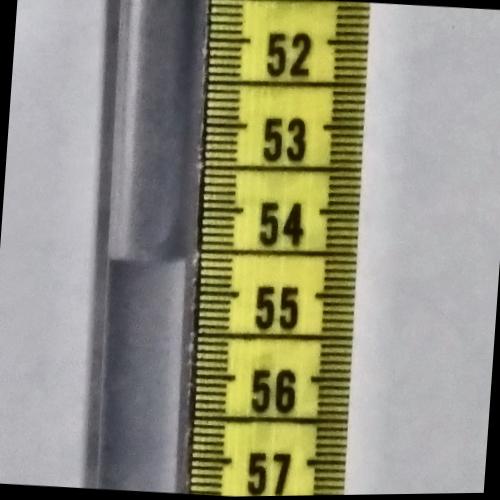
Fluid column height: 54.6 cm